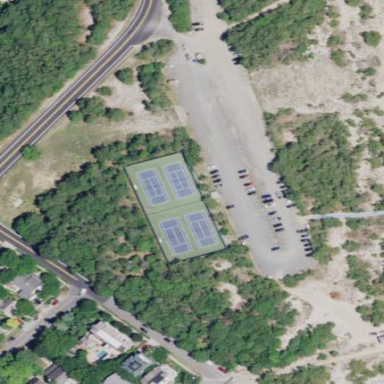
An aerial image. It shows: Tennis court on the leisure land pitch.